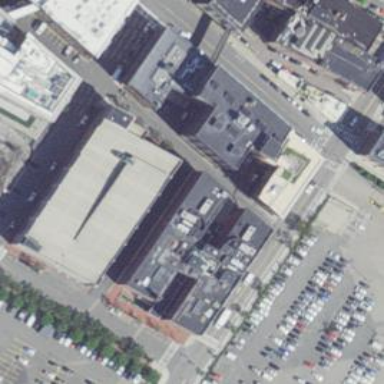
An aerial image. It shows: Commercial building.